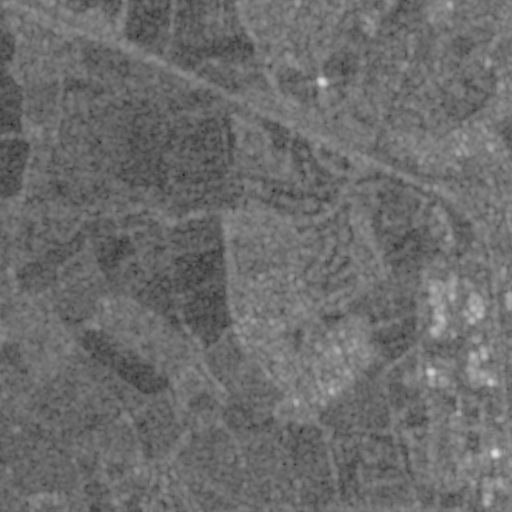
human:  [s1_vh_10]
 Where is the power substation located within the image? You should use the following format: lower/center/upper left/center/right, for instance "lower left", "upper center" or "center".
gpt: The power substation is located in the center right of the image.
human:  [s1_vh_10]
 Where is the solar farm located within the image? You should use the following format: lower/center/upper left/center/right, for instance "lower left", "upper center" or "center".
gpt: The solar farm is located in the lower right of the image.
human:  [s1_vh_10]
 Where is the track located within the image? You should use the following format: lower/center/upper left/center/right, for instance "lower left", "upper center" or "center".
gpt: The track is located in the center right of the image.
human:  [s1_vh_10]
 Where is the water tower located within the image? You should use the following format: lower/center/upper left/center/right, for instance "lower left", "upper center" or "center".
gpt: The water tower is located in the lower center of the image.
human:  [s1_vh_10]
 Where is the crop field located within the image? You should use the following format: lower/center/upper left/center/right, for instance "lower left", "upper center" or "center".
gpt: There is no crop field in the image.

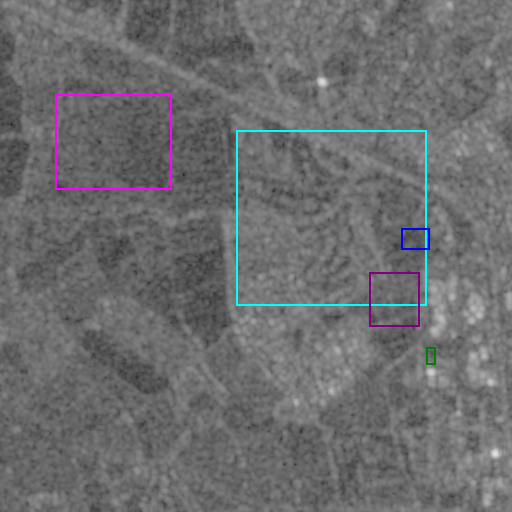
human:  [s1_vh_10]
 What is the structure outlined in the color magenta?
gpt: The structure outlined in magenta is a crop field.
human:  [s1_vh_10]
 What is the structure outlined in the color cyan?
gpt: The structure outlined in cyan is a park.
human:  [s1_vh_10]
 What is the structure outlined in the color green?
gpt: The structure outlined in green is a parking lot.
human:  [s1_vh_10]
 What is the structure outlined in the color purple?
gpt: The structure outlined in purple is a solar farm.
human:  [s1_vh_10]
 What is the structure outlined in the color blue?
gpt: The structure outlined in blue is a track.
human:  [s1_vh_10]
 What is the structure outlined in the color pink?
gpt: There is no pink outline.